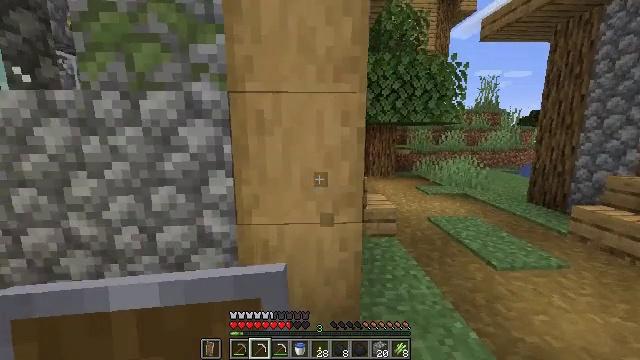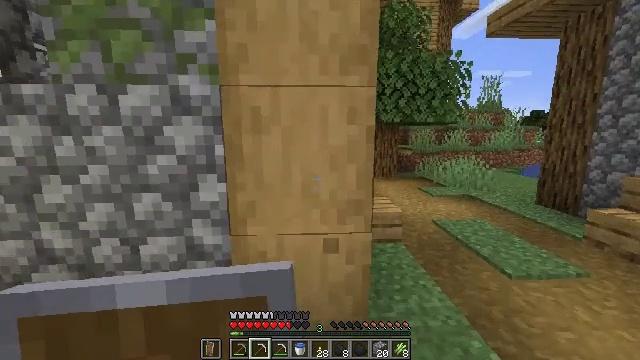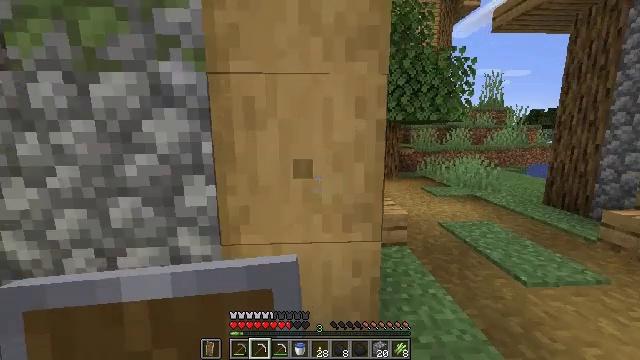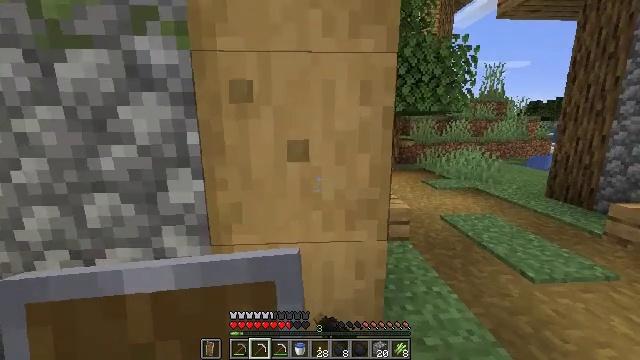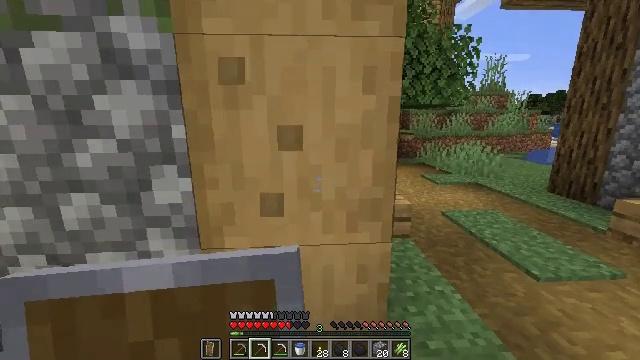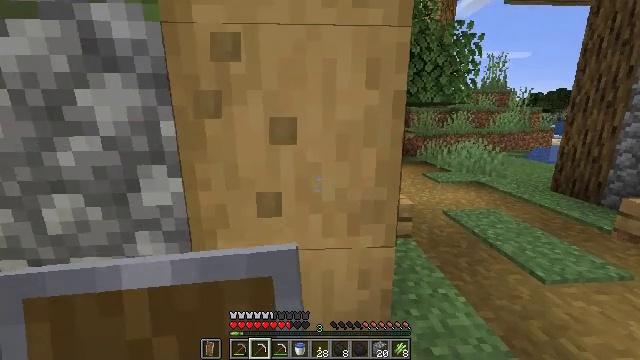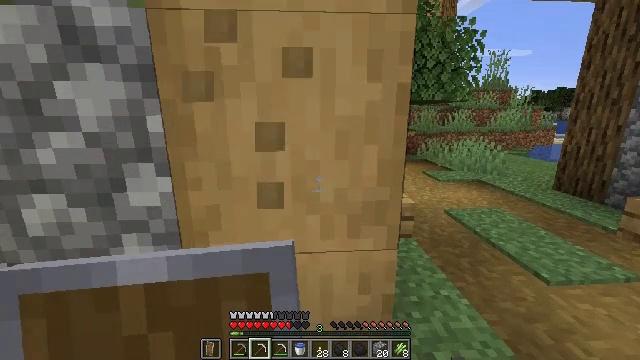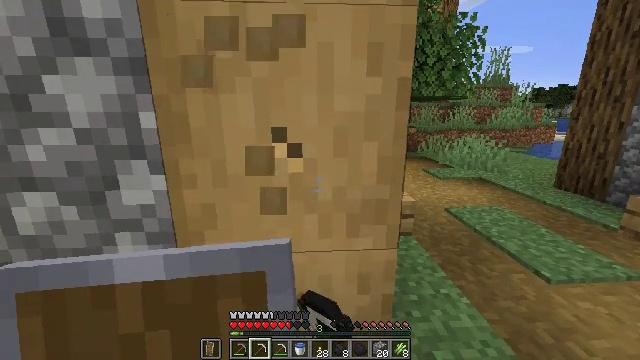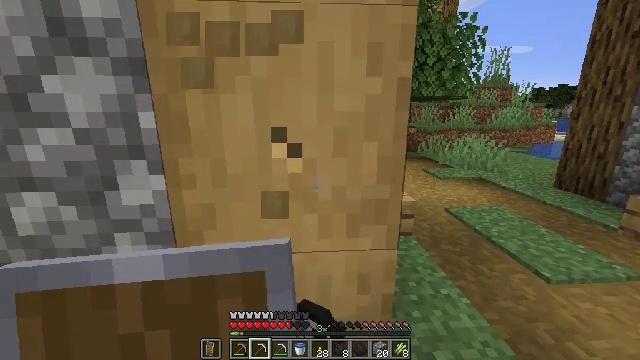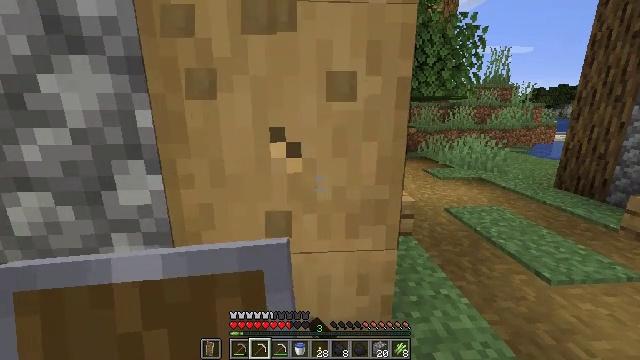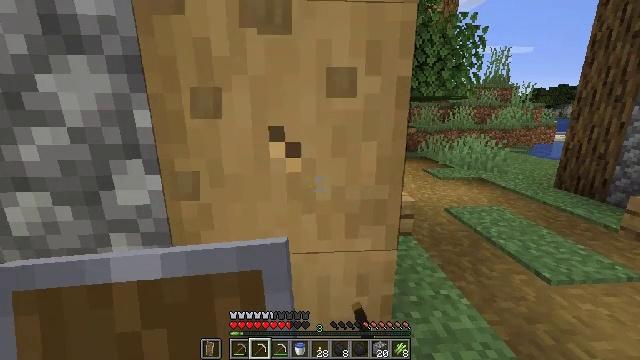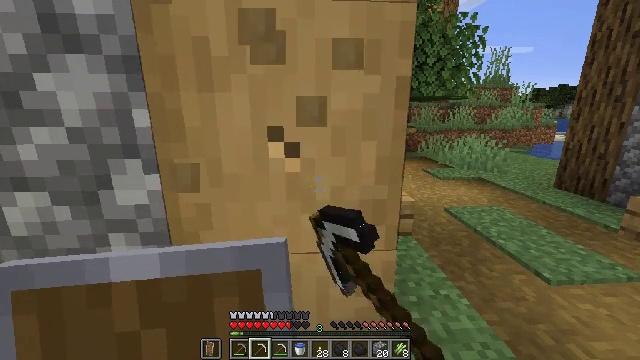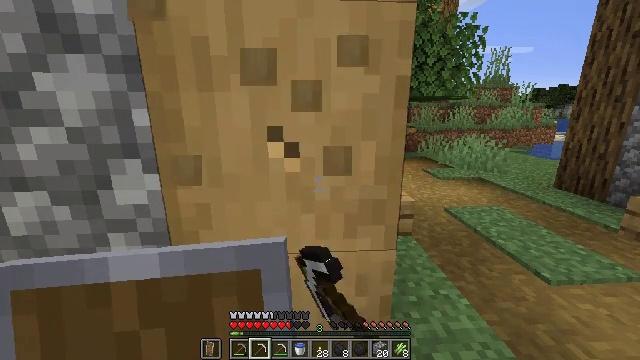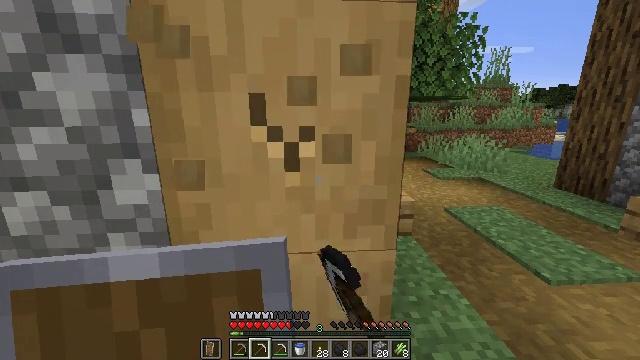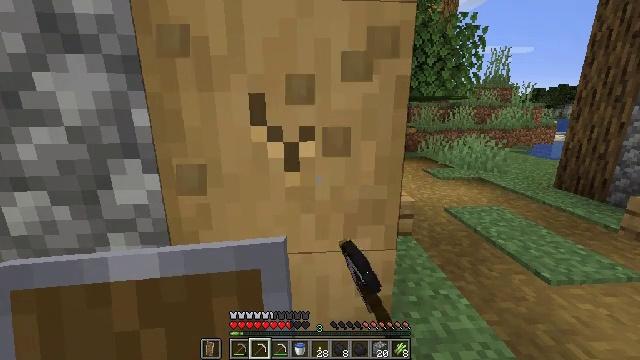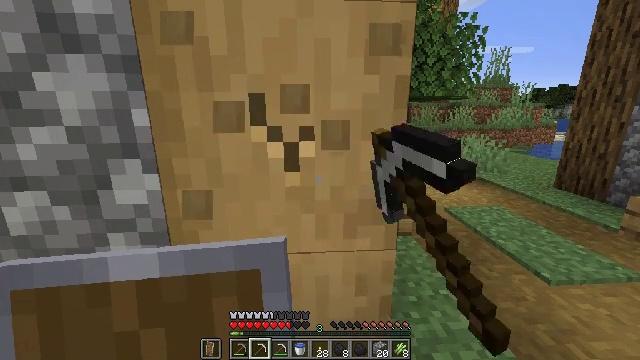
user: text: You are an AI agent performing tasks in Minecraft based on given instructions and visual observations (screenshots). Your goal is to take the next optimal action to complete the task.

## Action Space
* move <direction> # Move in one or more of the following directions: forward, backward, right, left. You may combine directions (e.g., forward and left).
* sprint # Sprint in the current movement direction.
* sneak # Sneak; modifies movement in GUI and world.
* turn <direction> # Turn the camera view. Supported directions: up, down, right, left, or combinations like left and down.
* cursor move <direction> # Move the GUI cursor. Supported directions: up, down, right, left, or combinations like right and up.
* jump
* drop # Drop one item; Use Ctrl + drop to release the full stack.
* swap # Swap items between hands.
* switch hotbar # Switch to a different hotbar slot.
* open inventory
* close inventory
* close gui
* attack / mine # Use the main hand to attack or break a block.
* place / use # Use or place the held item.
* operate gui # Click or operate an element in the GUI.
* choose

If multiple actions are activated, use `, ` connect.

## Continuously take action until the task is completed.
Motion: motion action
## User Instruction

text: Gather stripped oak log from a tree.
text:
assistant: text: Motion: move forward
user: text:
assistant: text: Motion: move forward, attack / mine
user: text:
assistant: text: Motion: move forward, turn down, attack / mine
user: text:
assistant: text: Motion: turn down, attack / mine
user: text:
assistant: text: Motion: attack / mine
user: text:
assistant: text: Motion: attack / mine
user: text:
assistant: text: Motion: attack / mine
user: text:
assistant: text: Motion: attack / mine
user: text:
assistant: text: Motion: attack / mine
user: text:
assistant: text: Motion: attack / mine
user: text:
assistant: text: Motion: attack / mine
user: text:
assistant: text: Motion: attack / mine
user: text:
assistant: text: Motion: attack / mine
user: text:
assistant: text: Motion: attack / mine
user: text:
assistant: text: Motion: attack / mine
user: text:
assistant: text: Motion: attack / mine
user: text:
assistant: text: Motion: attack / mine
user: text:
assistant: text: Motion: attack / mine
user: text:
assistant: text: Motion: attack / mine
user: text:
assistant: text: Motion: attack / mine
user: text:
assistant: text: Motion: attack / mine
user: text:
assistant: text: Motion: attack / mine
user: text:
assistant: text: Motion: attack / mine
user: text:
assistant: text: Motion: attack / mine
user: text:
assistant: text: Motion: attack / mine
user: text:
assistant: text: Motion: attack / mine
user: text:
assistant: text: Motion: attack / mine
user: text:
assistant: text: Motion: attack / mine
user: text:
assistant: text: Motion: attack / mine
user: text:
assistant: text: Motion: attack / mine